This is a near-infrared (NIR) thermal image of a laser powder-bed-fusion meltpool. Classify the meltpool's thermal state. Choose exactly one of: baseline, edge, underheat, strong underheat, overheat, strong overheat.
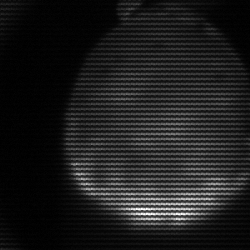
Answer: edge